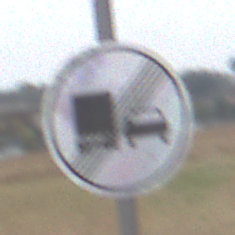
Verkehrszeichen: EndeUeberholverbotKraftfahrzeuge
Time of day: Midday
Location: Outdoor (Suburban)
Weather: Overcast
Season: NotSpecified
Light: Natural